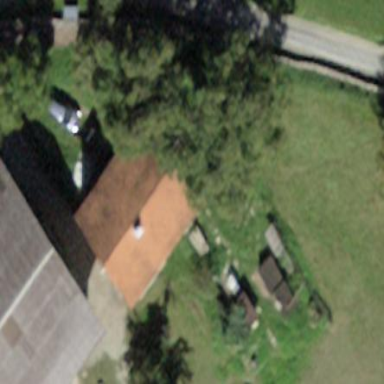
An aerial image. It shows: Farm building with gabled roof.